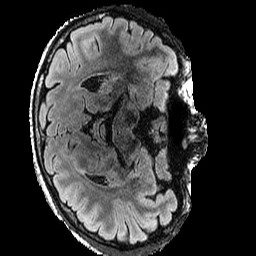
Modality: FLAIR
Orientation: axial
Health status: ill
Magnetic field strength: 3 T